Aerial crown-view tile of a tropical tree (Barro Colorado Island, Panama), acquired 20240611:
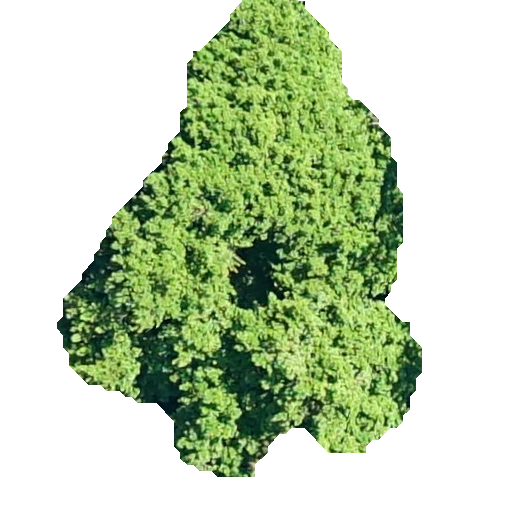
Species: Sloanea terniflora
GBIF accepted scientific name: Sloanea terniflora
Crown area: 172.971 m²